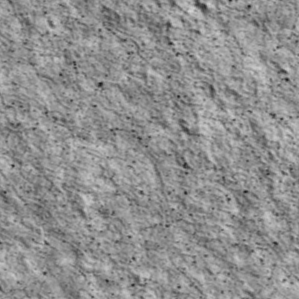
Label: non_frost